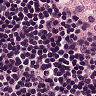
Metastatic tissue present: no